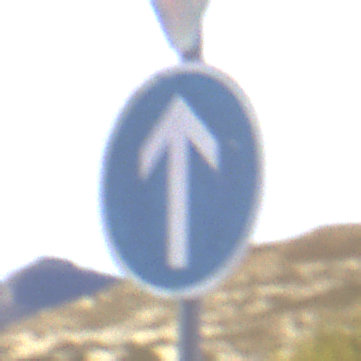
Verkehrszeichen: VorgeschriebeneFahrtrichtungGeradeaus
Zusatzzeichen oben: VorfahrtGewaehren
Umgebung: Outdoor, Nature
Tageszeit: MorningAfternoon
Wetter: PartlyCloudy
Licht: Natural
Jahreszeit: NotSpecified
Kontrast: HighContrast